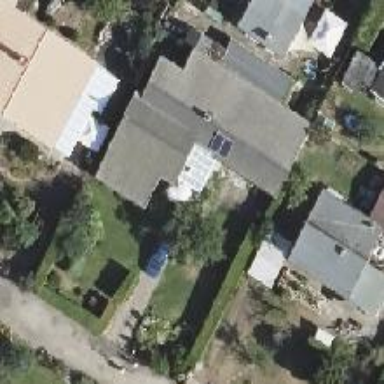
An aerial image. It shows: Shed.